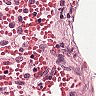
Metastatic tissue present: no